Field crop: tomato
Growth stage: 2
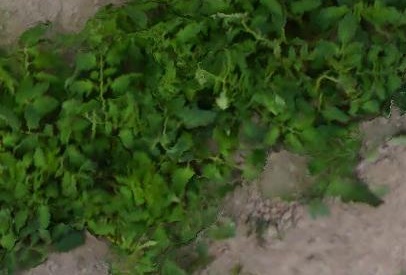
Species: tomato